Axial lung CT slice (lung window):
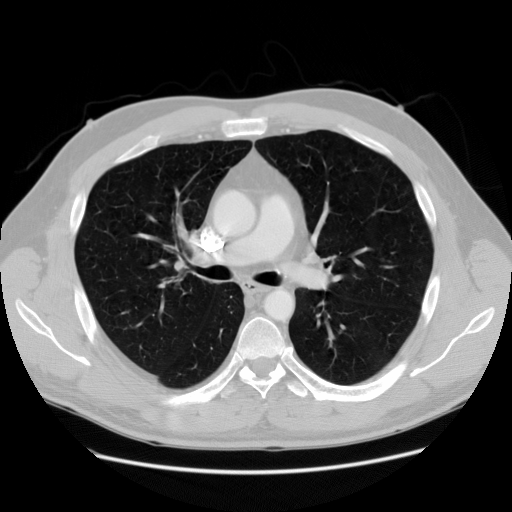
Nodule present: no